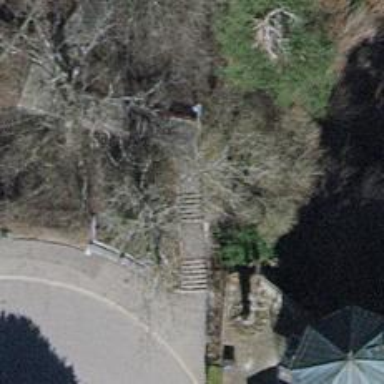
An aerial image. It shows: Road with steps.